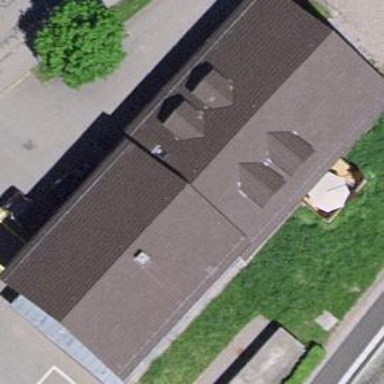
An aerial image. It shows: Train station building with dark grey roof.